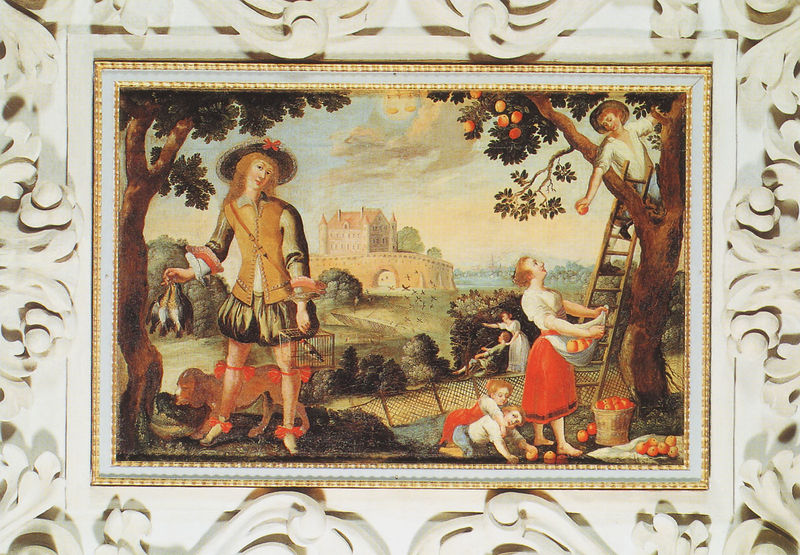
Titel: Festsaal des Klosters St. Benedikt
Künstler: Kaspar Feichtmayr
Standort: Benediktbeuern, Kloster St. Benedikt (EU - D - Bayern - Oberbayern)
Schlagwörter: baum, blätter, himmel, laub, mann, vogel, wolken, bäume, landschaft, stadt, frau, hut, hund, obst, rot, schloss, wiese, zaun, rahmen, vögel, kind, person, kinder, schürze, äpfel, ernte, mauer, leiter, spielen, korb, stuck, burg, allegorie, fasan, jäger, apfelbaum, käfig, vogelkäfig, monat, netz, jagen, fische, ernten, apfelernte, monatsbild, vorgel, äpfeöl